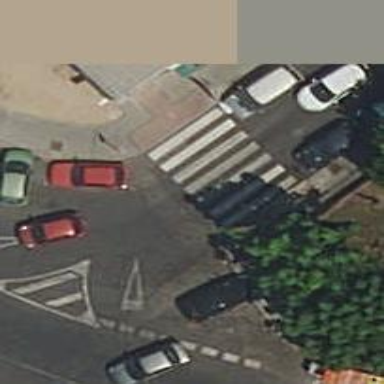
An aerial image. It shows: Zebra crossing on the road.